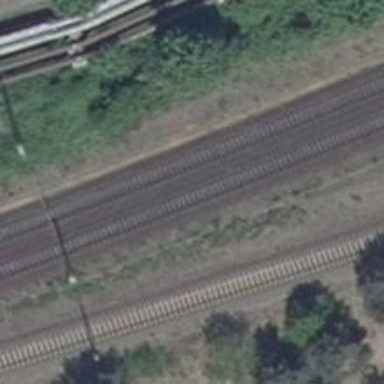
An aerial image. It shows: Railway signal.